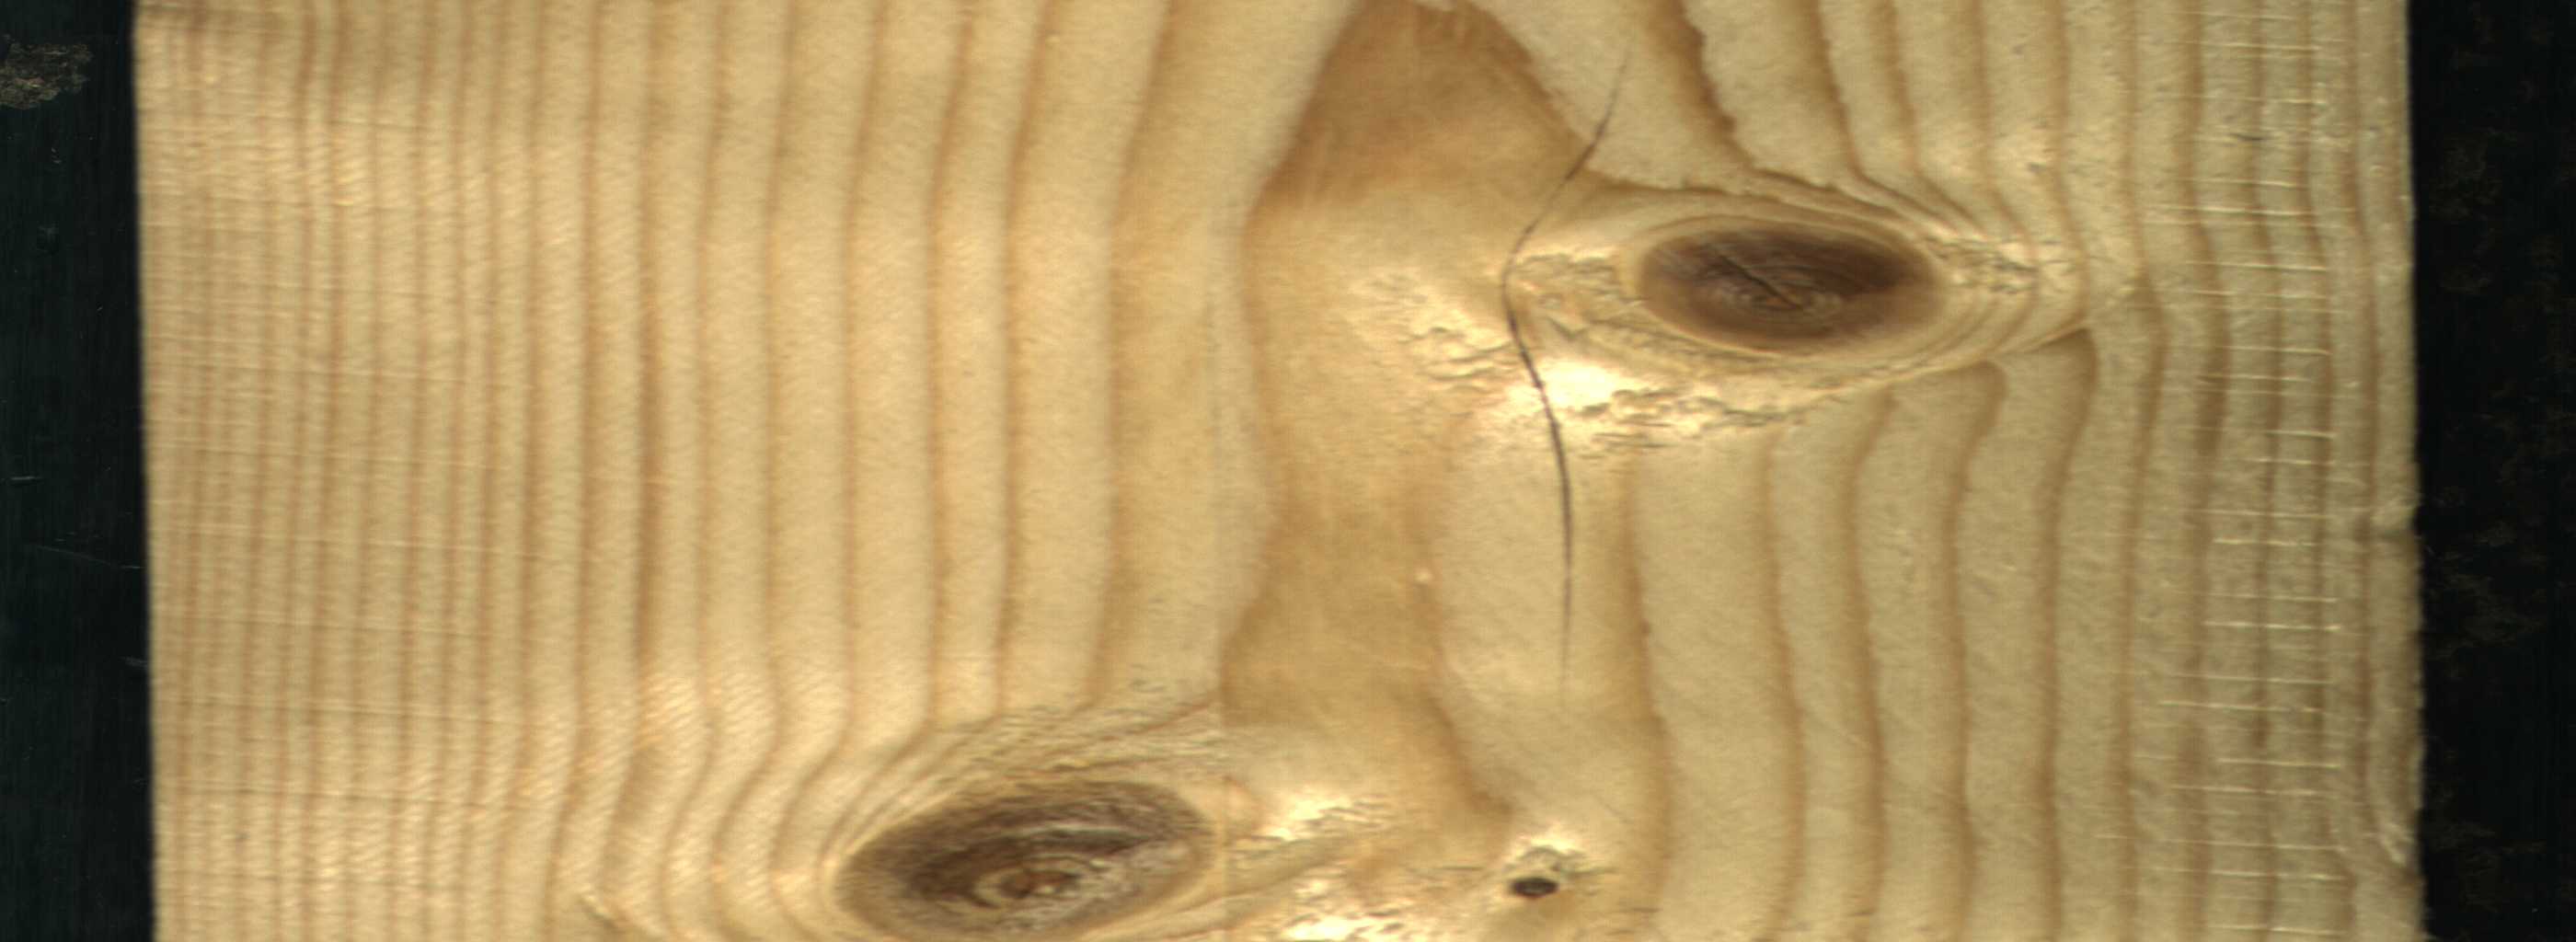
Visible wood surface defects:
Crack
Dead_Knot
Dead_Knot
Live_Knot
Live_Knot
Live_Knot